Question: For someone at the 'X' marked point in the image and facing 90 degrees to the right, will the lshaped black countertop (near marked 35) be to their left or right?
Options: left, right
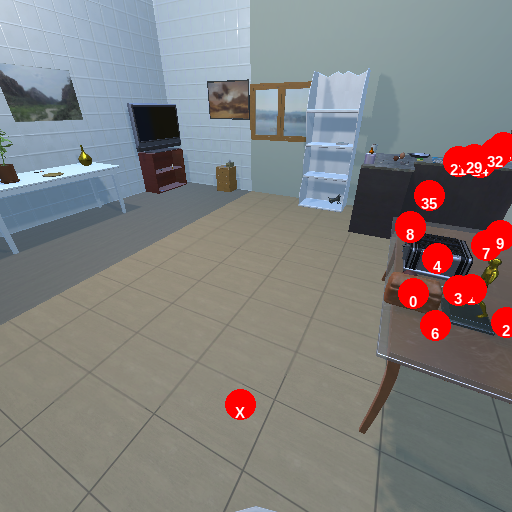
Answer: left